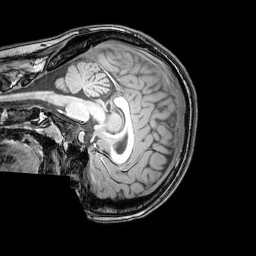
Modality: T1w
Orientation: sagittal
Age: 21
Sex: female
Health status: healthy
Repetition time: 0.081 s
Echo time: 0.037 s